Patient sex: M
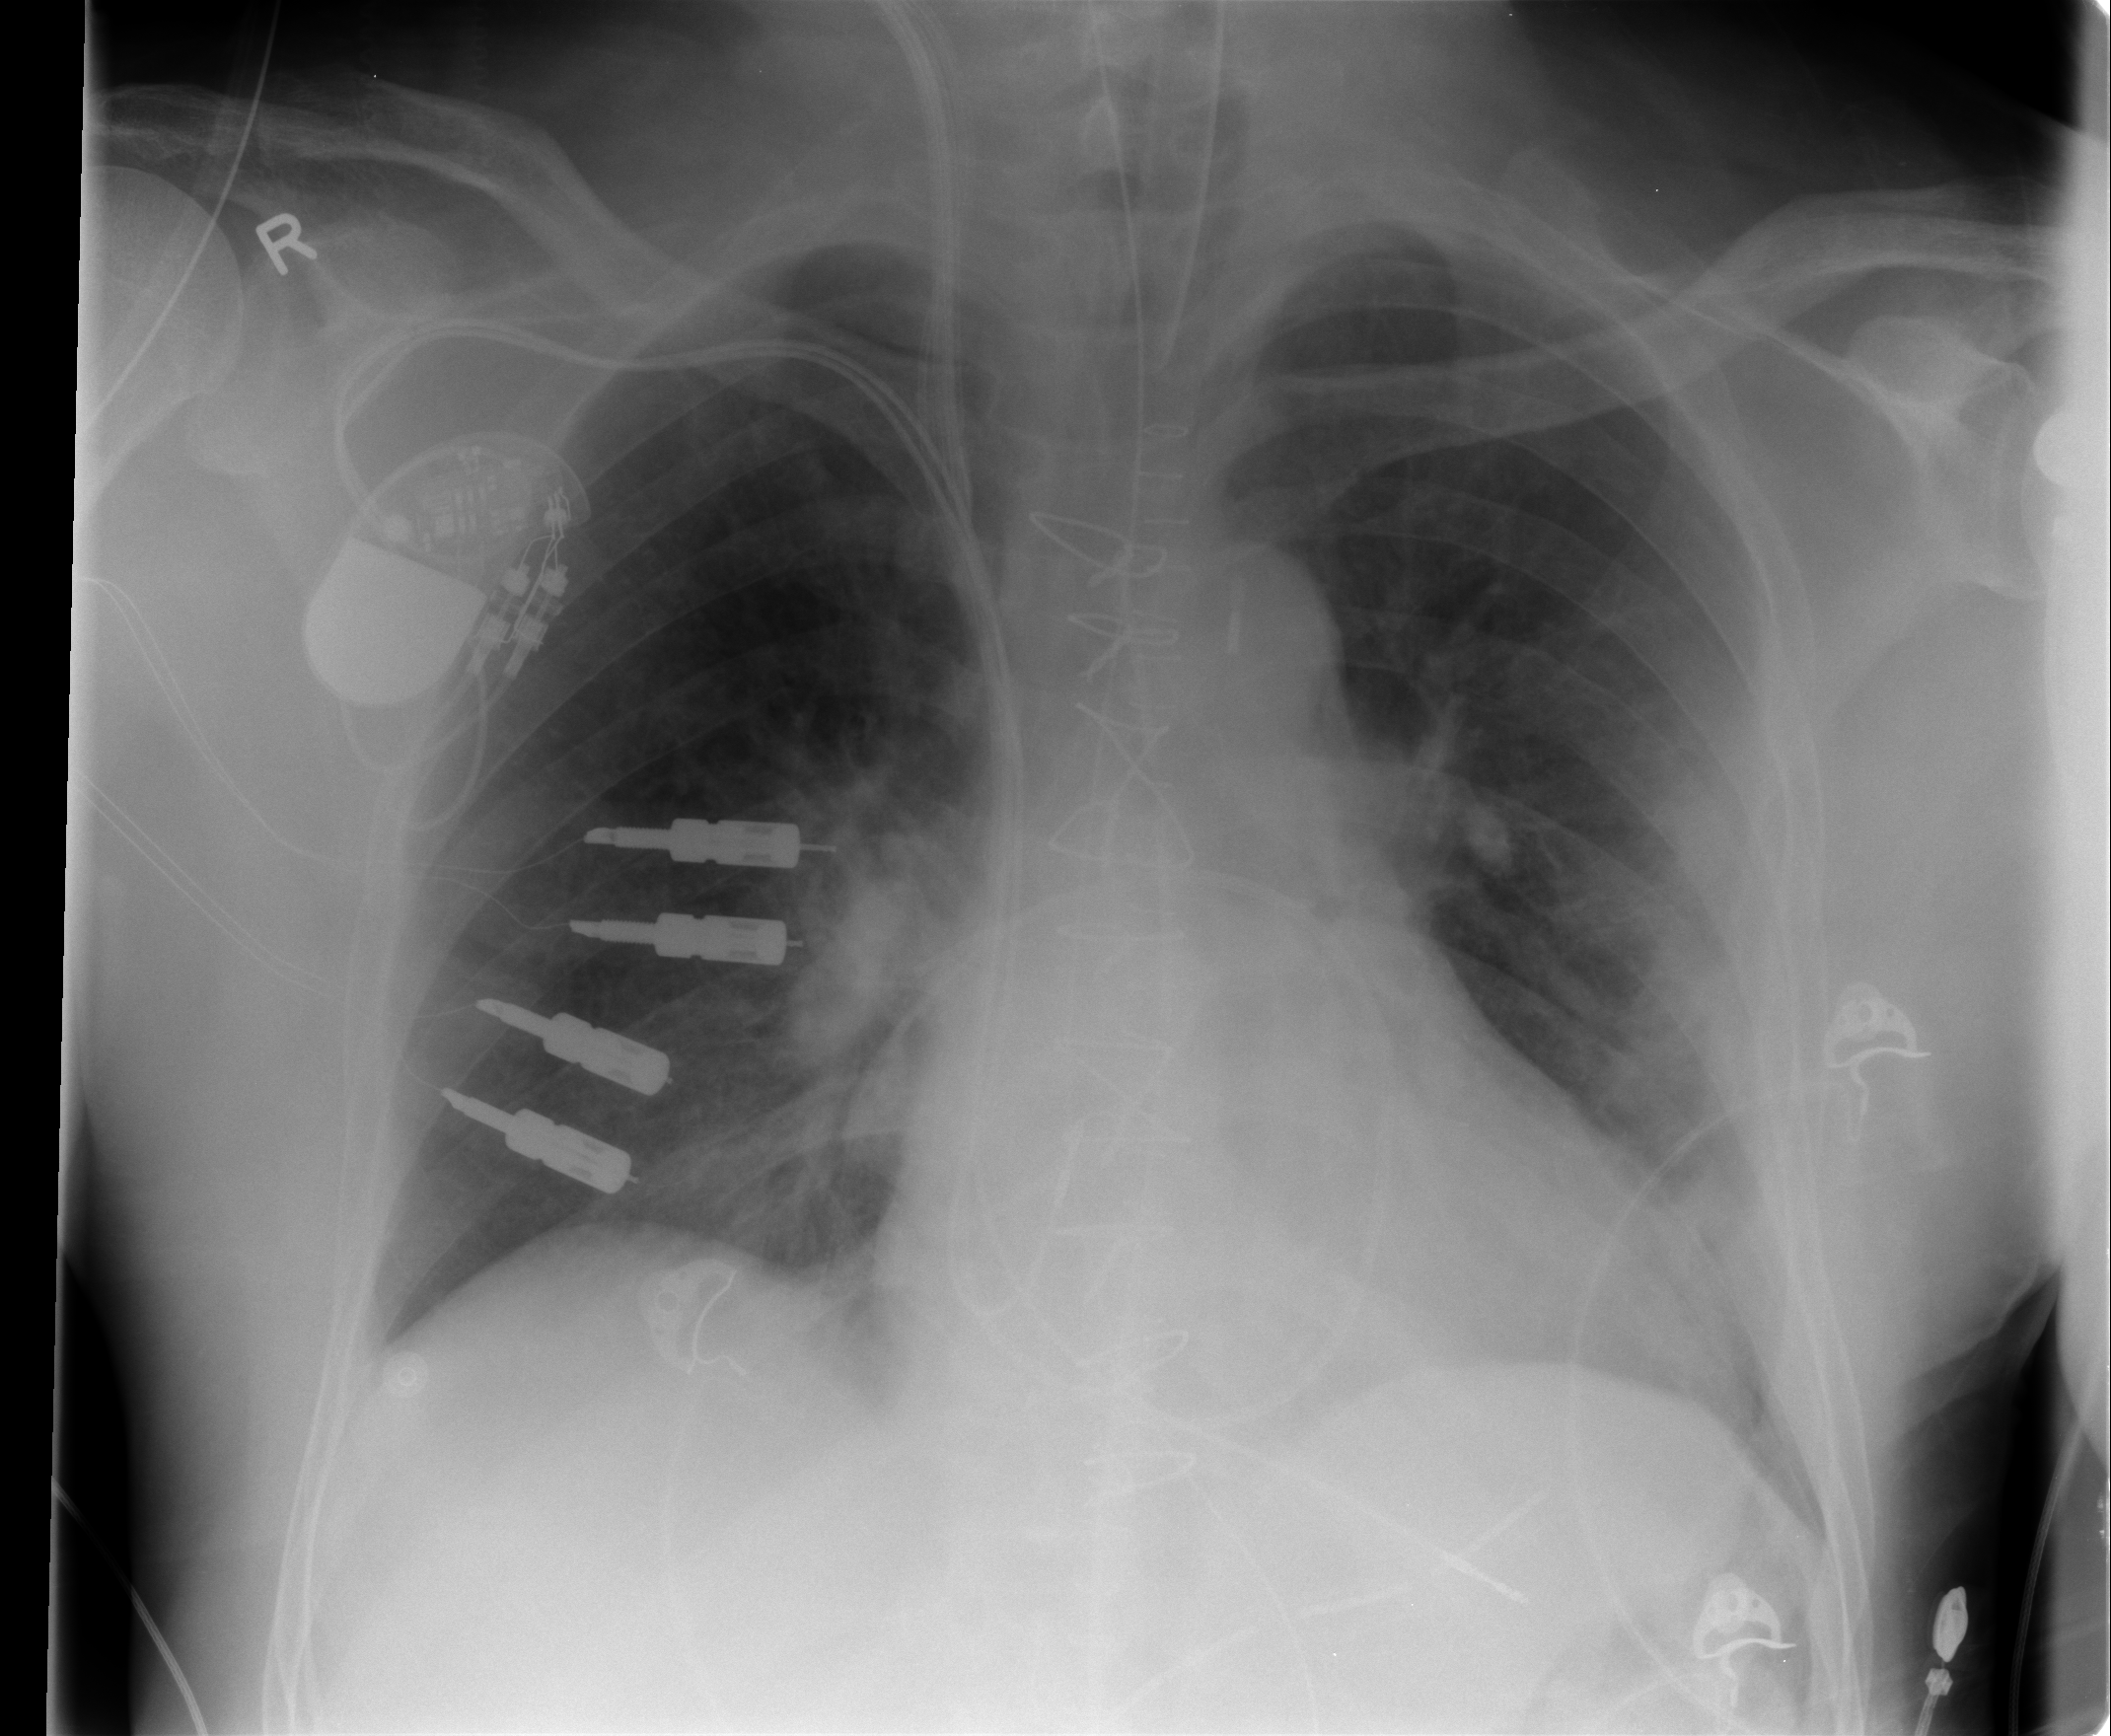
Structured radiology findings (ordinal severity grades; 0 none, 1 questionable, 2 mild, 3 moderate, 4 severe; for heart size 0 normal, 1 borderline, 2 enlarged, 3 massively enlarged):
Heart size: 2
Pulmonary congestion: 1
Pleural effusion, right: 1
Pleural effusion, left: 1
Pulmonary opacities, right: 1
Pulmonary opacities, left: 2
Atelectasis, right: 2
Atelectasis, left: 2